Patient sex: M
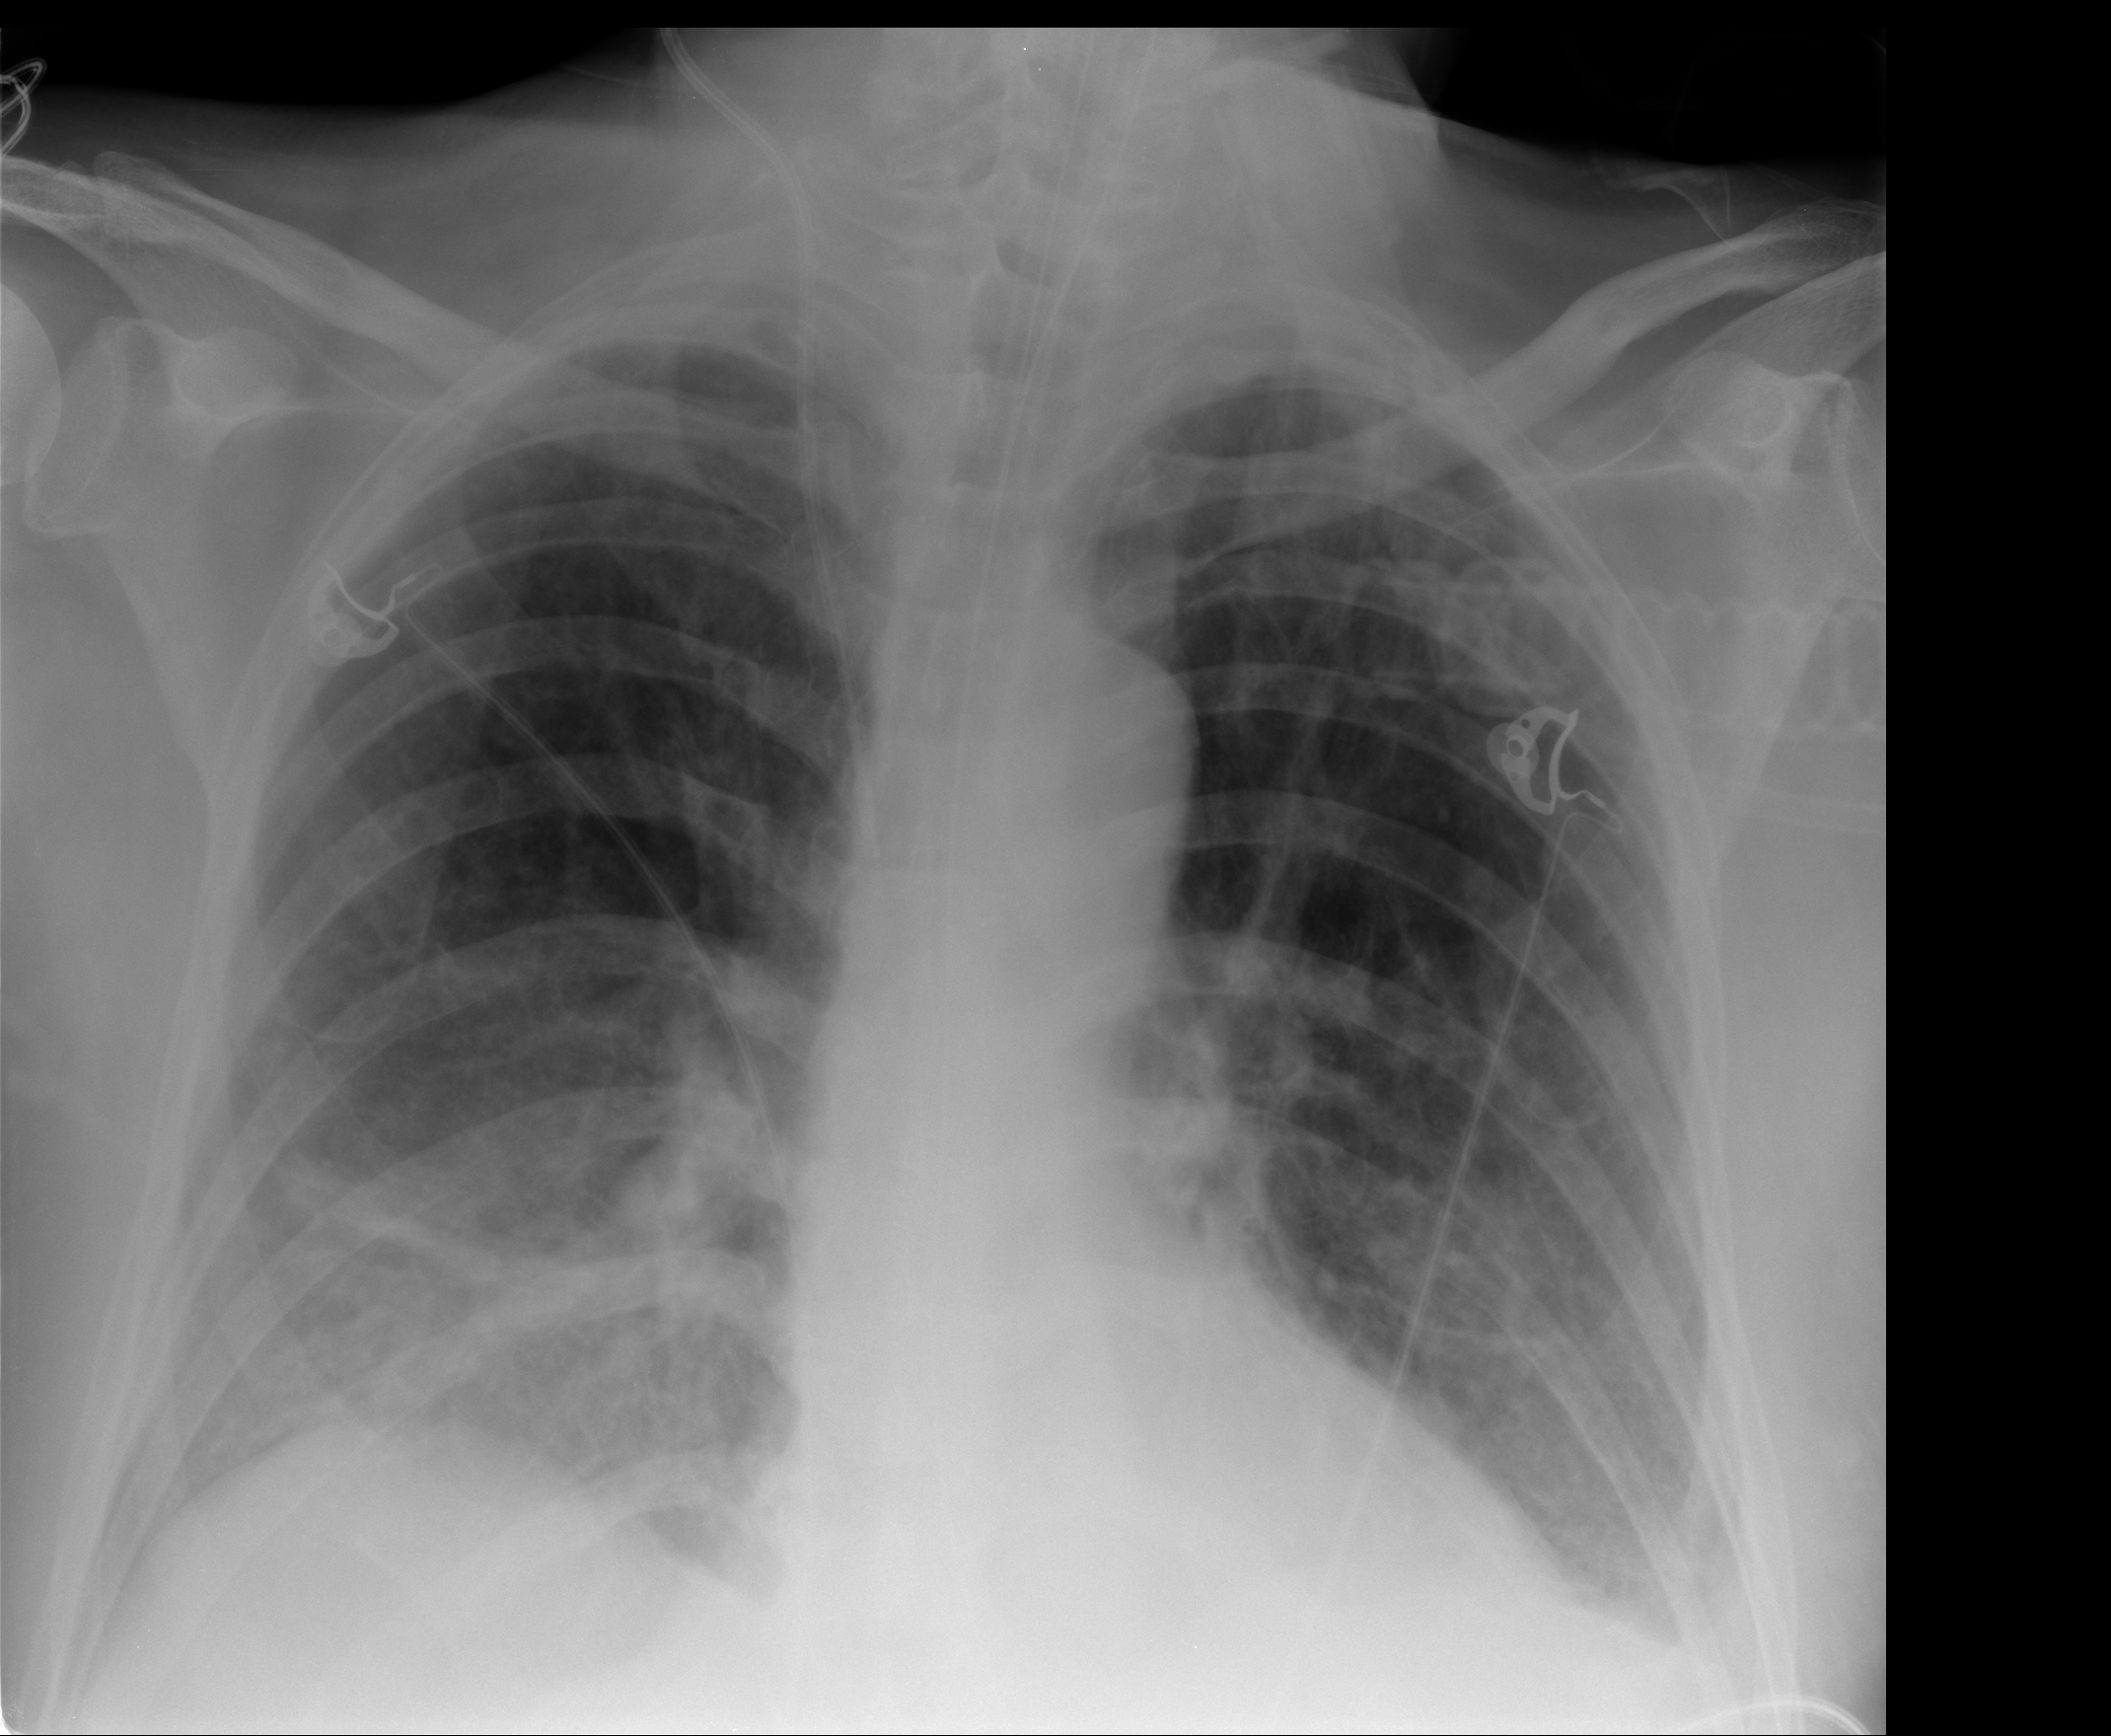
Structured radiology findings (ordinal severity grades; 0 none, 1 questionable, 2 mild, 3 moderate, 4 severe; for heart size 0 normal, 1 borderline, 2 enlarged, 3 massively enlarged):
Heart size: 0
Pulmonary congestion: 1
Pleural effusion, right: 1
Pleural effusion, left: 1
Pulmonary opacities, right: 3
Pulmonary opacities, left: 2
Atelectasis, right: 3
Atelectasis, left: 2